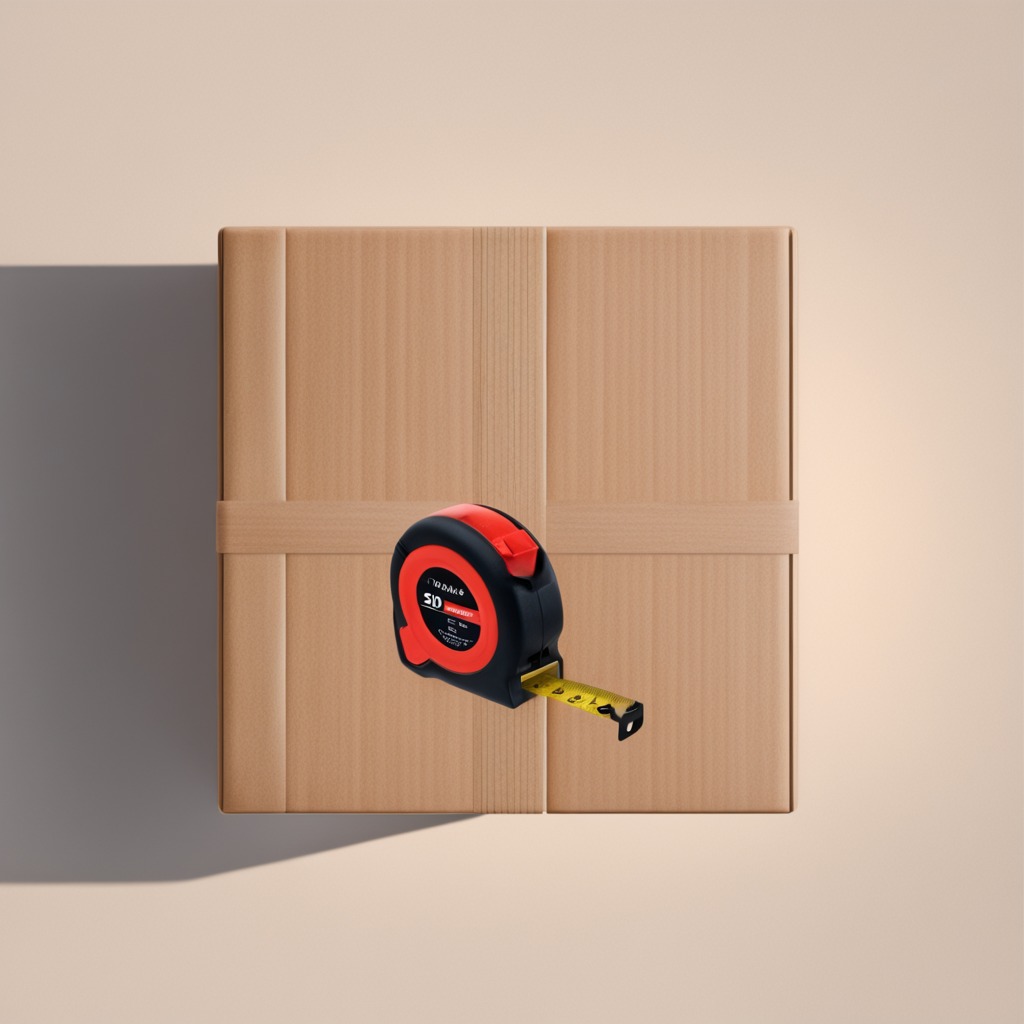
A measuring tape lying on a clean dry cardboard box surface in an outdoor workshop during daytime bright natural light soft shadows slightly creased but